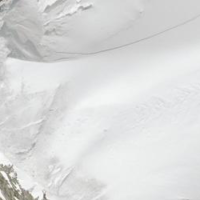
EUNIS habitat code: 49
Species observed at this site:
Pyrrhocorax graculus